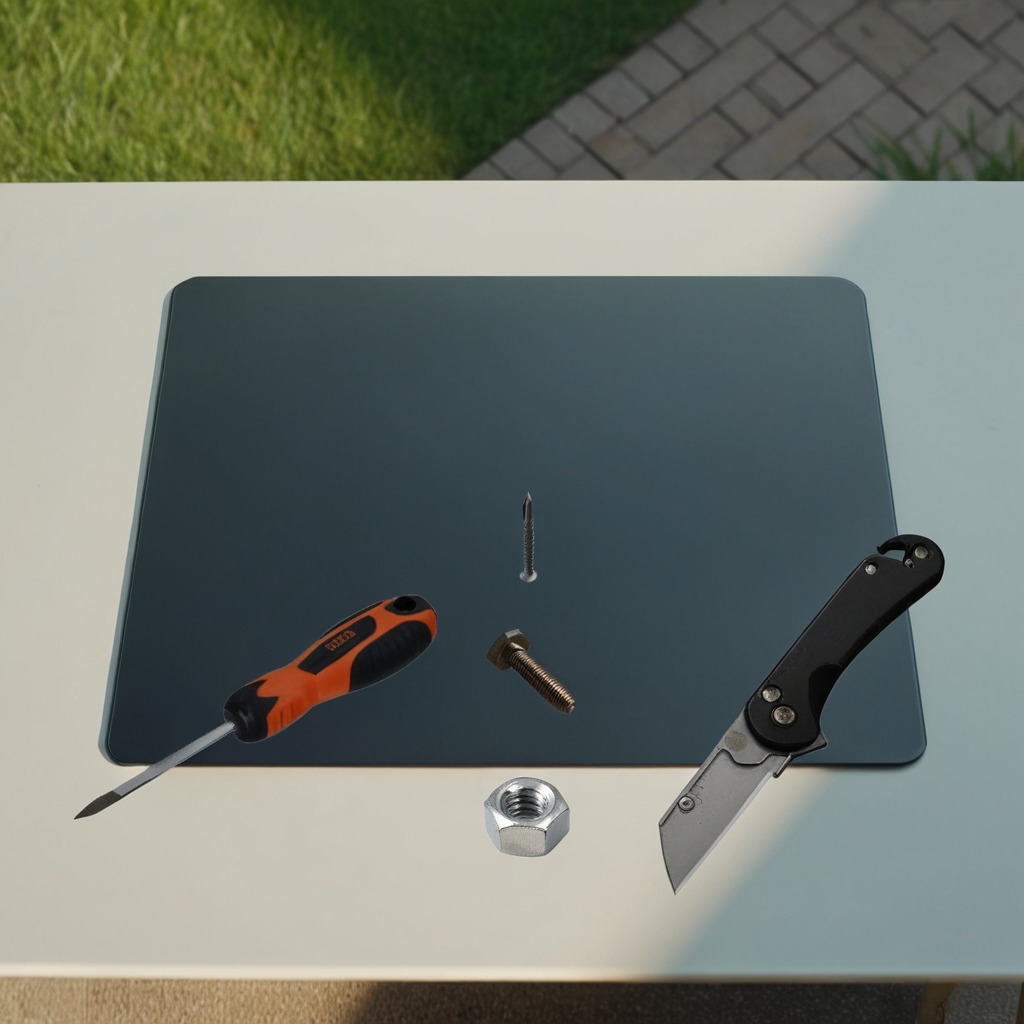
A utility knife, an iron nail, a screwdriver, and a metal nut are lying on the textured surface of a clean utility table.